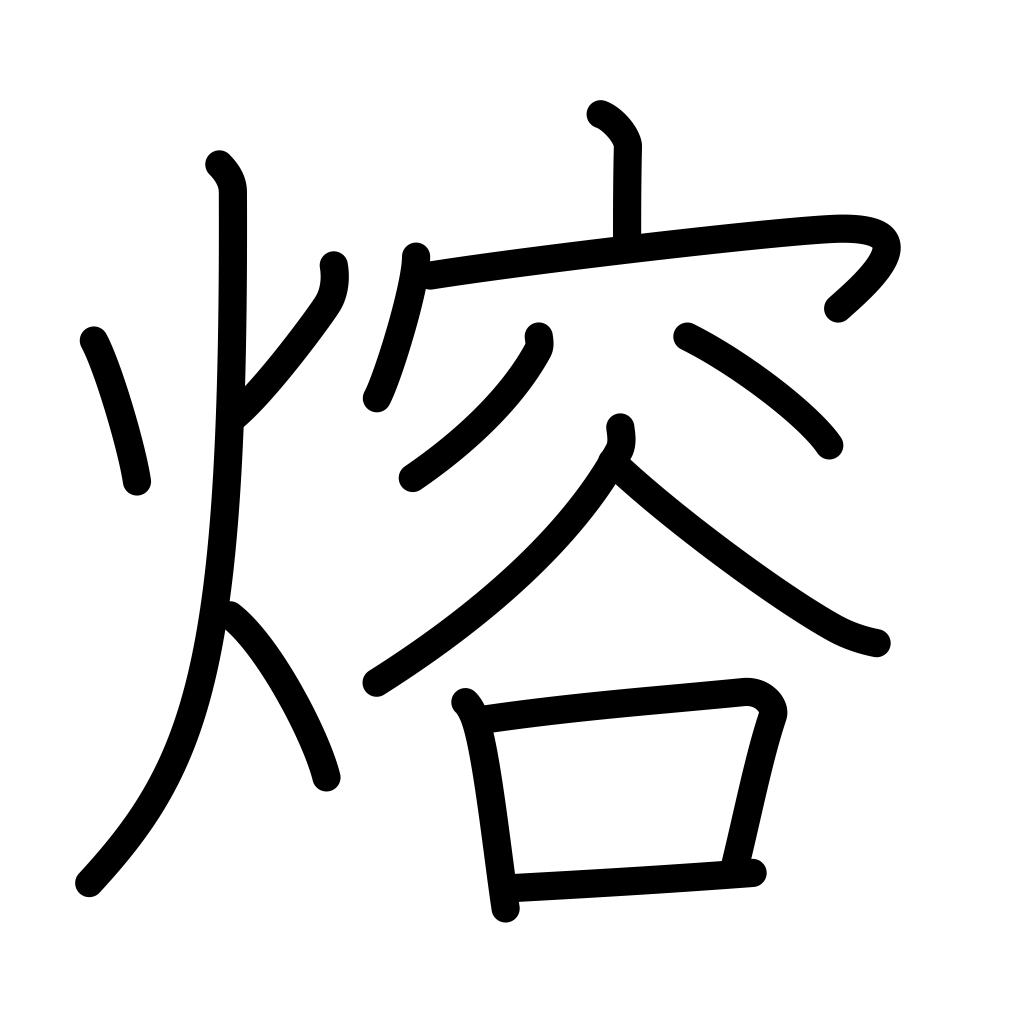
Meaning: fuse, melt